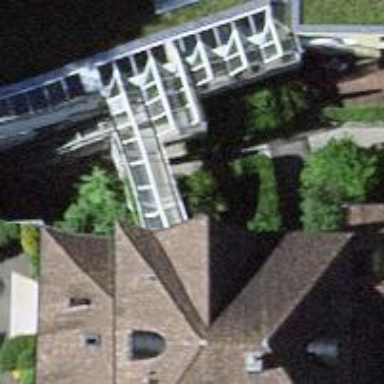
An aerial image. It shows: View of roof of building.